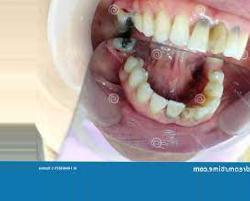
Condition: Tooth Discoloration